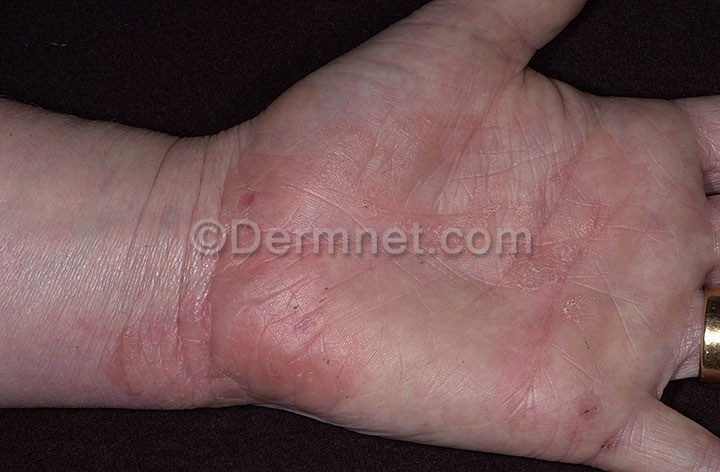
Disease: Psoriasis pictures Lichen Planus and related diseases